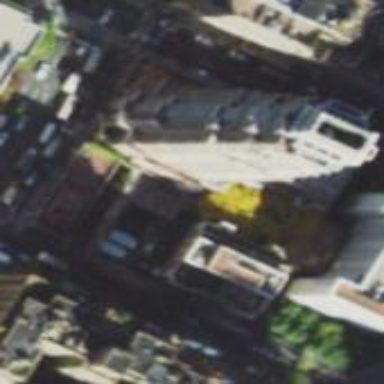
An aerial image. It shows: Part of building is shown in the image.